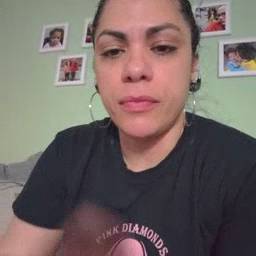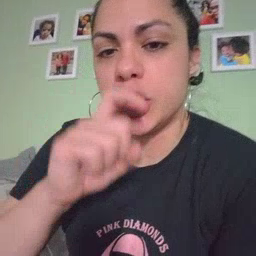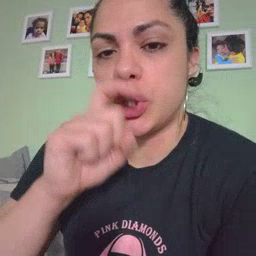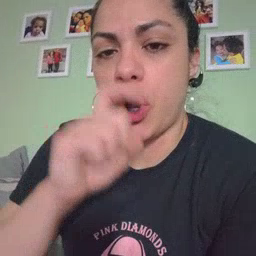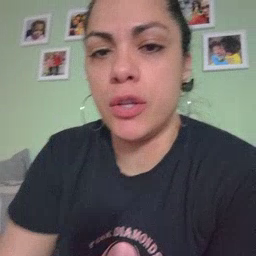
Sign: doll